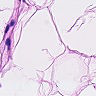
Metastatic tissue present: no